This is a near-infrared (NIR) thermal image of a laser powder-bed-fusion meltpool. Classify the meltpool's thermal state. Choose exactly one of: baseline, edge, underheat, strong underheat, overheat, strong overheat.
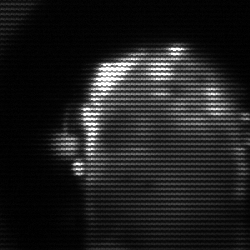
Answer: baseline